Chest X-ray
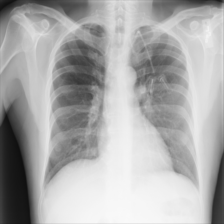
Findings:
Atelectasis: negative
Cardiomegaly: negative
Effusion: negative
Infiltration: negative
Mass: negative
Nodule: negative
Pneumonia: negative
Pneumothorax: negative
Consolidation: negative
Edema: negative
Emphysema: negative
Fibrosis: negative
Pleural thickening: negative
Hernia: negative